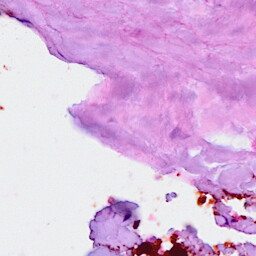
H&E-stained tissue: Breast